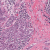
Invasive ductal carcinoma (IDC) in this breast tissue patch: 0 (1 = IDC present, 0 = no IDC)